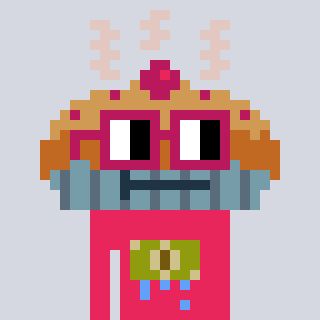
a pixel art character with square dark red glasses, a pie-shaped head and a redpinkish-colored body on a cool background